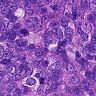
Metastatic tissue present: yes